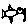
Label: bird